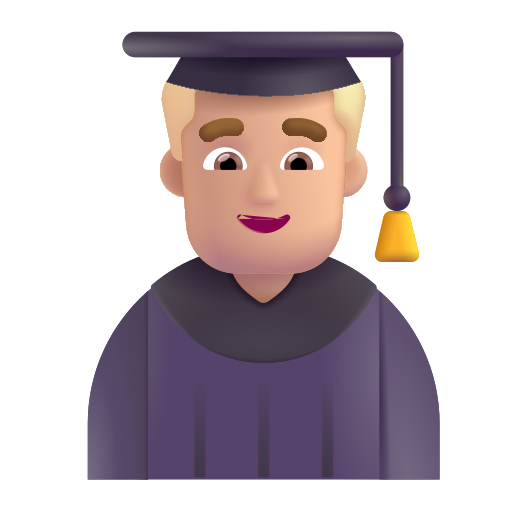
man student color  light